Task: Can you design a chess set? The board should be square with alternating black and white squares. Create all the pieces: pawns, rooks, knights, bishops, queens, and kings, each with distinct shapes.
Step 4745:
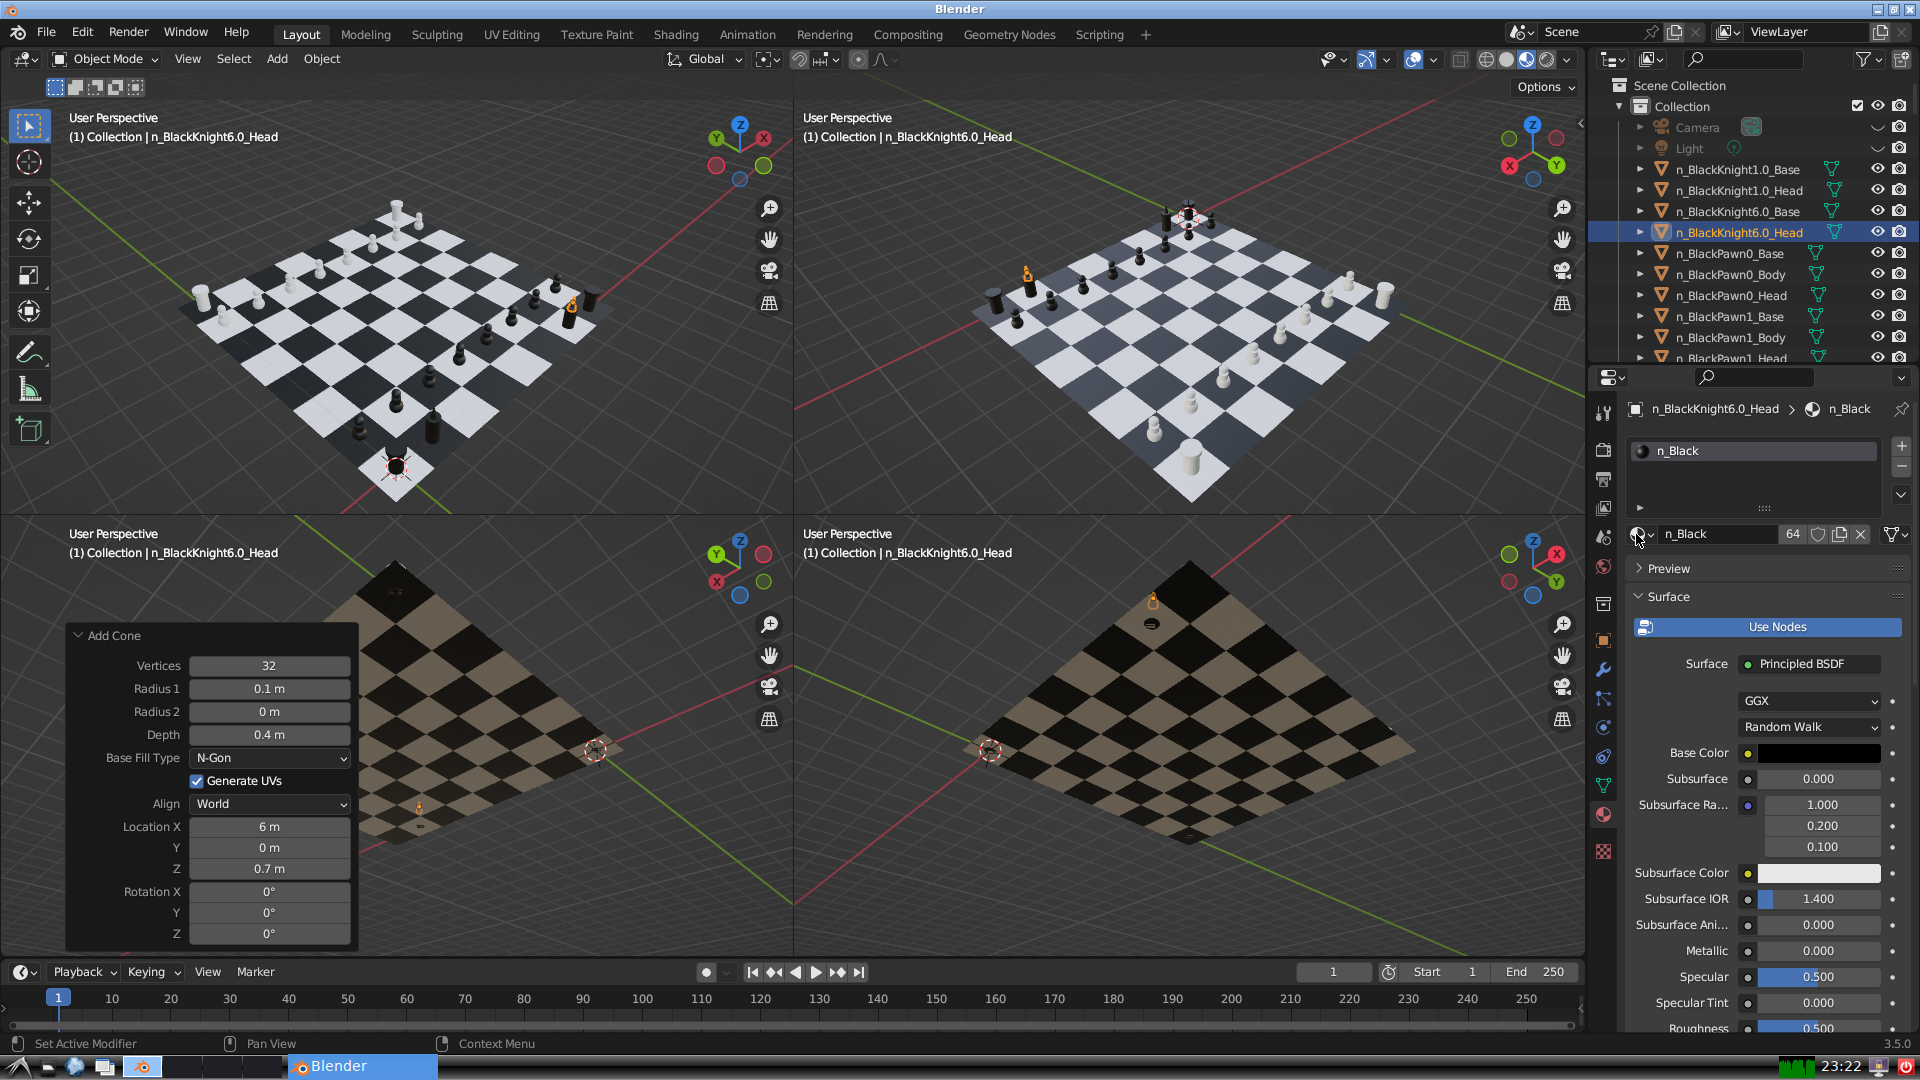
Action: {"mouse_move": [278, 58]}